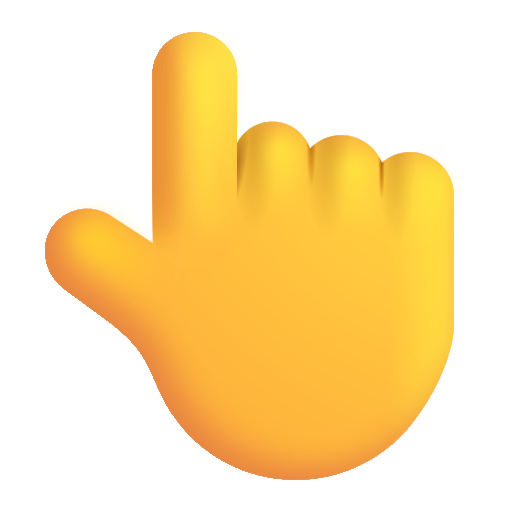
backhand index pointing up color default